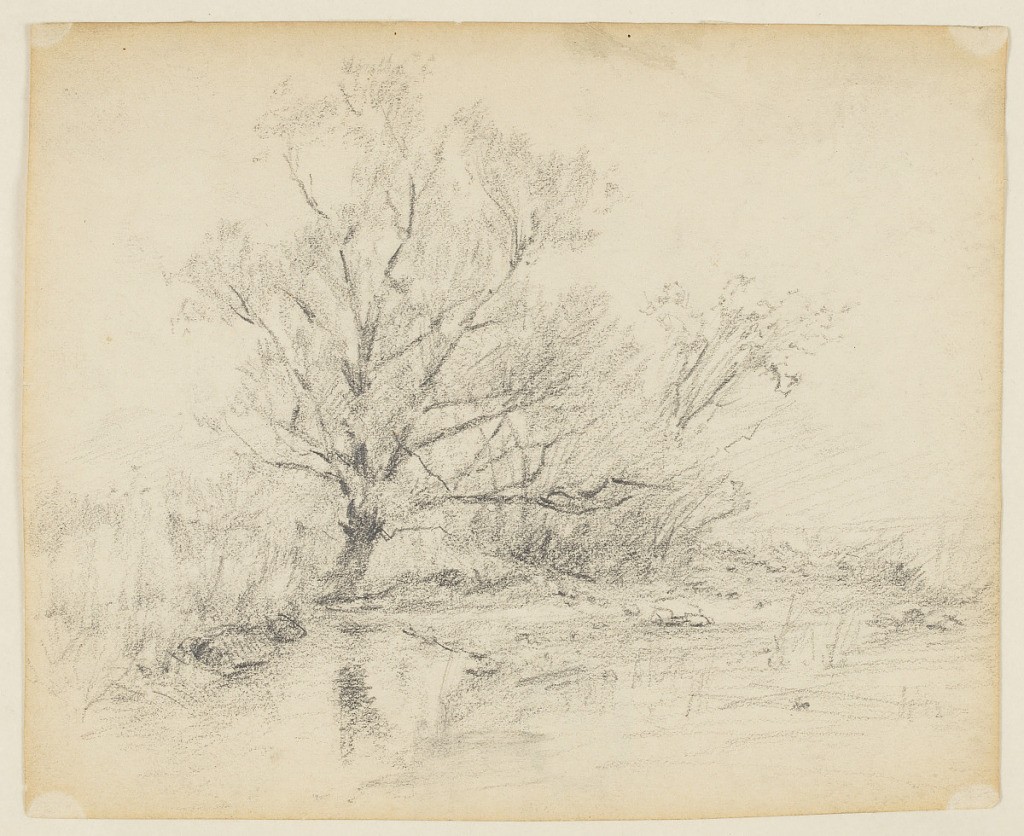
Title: Sketch of Landscape
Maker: Walter Clark, American, 1848–1917
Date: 1884
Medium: Graphite on paper
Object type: Album page
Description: Trees are shown in the central middle distance, standing at the edge of water.